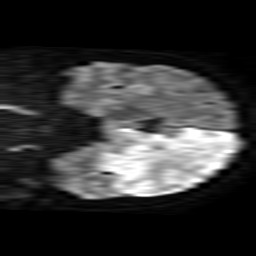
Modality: TRACE
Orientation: coronal
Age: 41
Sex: female
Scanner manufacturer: philips
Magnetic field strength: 1.5 T
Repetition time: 3.55 s
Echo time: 0.09411 s